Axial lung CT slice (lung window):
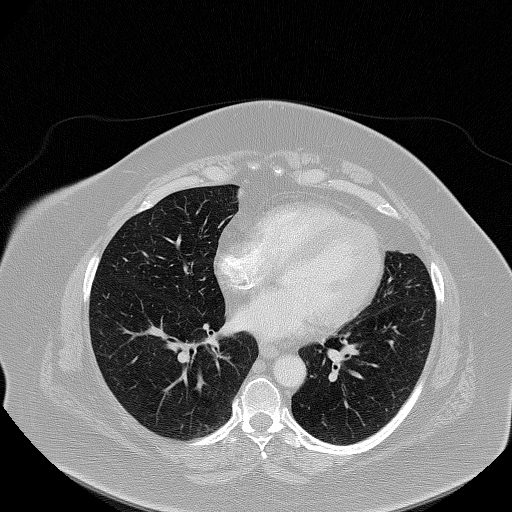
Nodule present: no